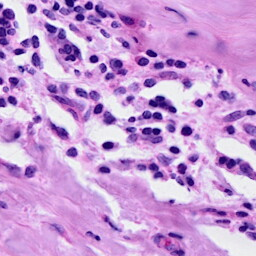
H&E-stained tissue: Breast